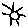
Label: sun